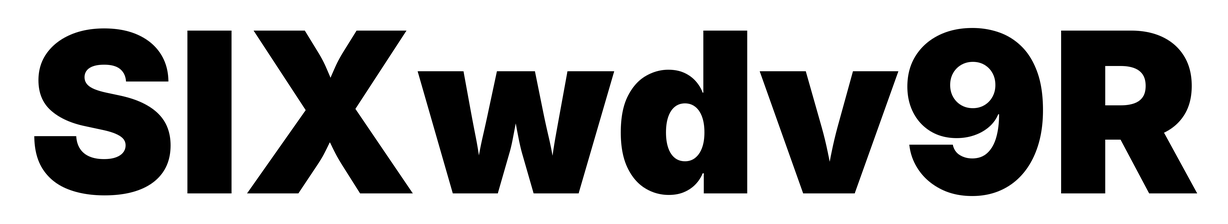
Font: Inter_Black